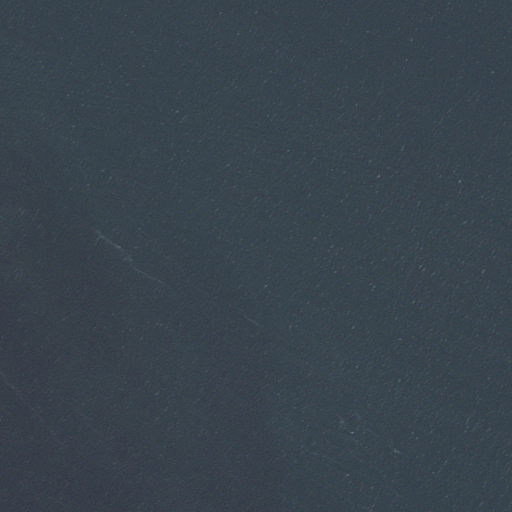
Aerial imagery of island in Massachusetts named Snow Rock containing only open water